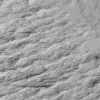
Atmospheric dust classification: not_dusty